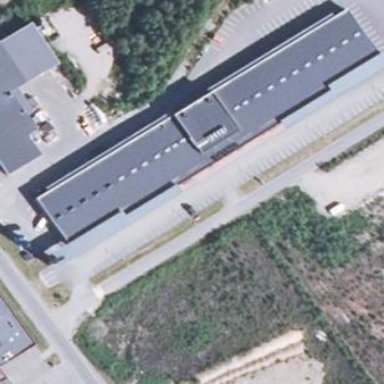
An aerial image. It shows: Paved parking area.